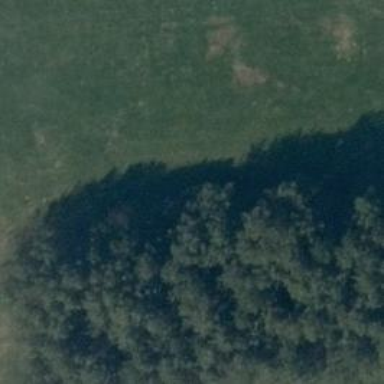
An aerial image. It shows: Forest area.